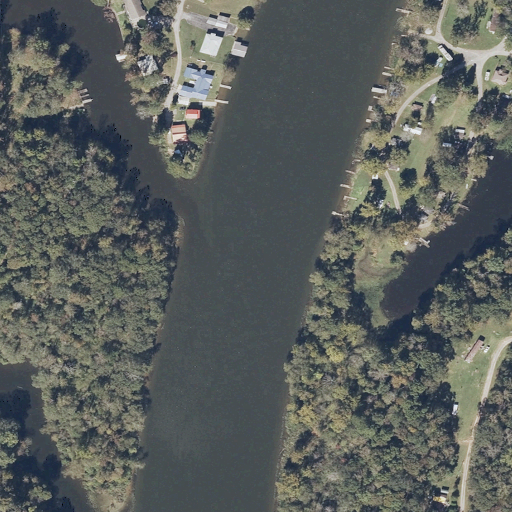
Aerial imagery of bar in Alabama named Copeland Shoals containing open water, deciduous forest, woody wetlands, open development, pasture, evergreen forest, grassland, mixed forest, herbaceous wetlands, shrub, low intensity development, and medium intensity development